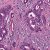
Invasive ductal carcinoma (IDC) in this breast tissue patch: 1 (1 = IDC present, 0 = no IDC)